Current action and preconditions to check: trajectory_clear

Your task: For each precondition in the list above, predict whether it will hold at this action.

Consider the current scene as observed from the mobile robot's camera, and analyze the predicted future states of all dynamic agents (e.g., people, animals, vehicles, or any moving entities) within the NEXT SECOND.

IMPORTANT: Only answer "very likely" if you are absolutely certain—based on strong, clear evidence—that a dynamic agent will violate the precondition in the predicted future state. Do NOT answer "very likely" for unlikely, ambiguous, or low-probability risks.

Ask yourself for each precondition: Is there a high probability, with clear and convincing evidence, that the predicted future states of any dynamic agent will interfere with the predicted future state of the currently executing action within the NEXT SECOND, causing that precondition to fail?

Assess the risk level based on these predictions. Use "likely" or "very likely" if motions create a clear risk of interference.

Use "neutral" or "improbable" if agents are nearby but their predicted paths are clearly diverging or non-conflicting.

Failure Risk Categories: "very improbable", "improbable", "neutral", "likely", "very likely"

Answer Format: Output ONLY the probability_of_failure value from these categories: "very improbable", "improbable", "neutral", "likely", "very likely"

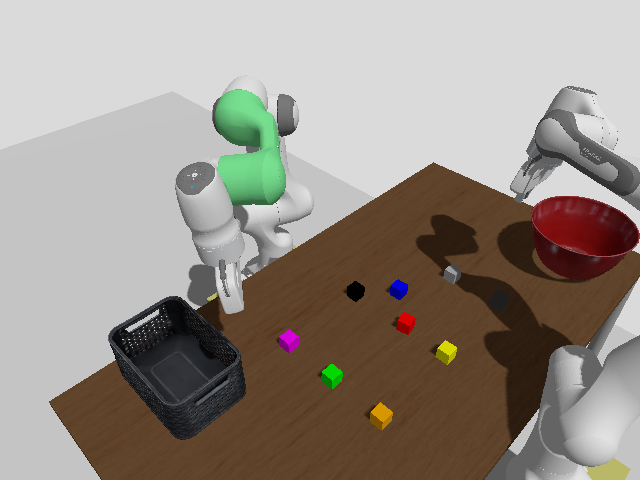

Answer: very improbable